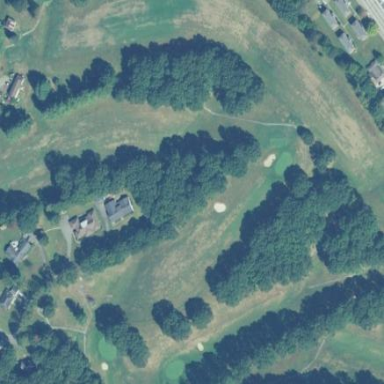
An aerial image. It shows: Golf course.